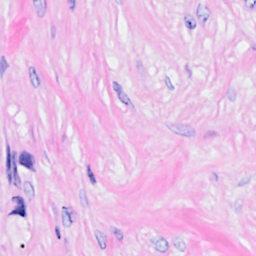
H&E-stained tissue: Breast